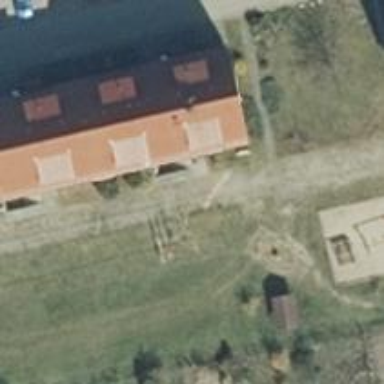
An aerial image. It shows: Simple house.